Question: When we use nVidia GPU we can use UVA (unified virtual addressing) as on the picture. But we can use GPU+UVA from different CPU-processes with different contexts.
Will be UVA use the same Page-Table (virtual address <-> physical address) for UVA in all CPU-processes(contexts), look like as it done for kernel-space addressing, or for each of CPU-process will be created own Page-Table in their address space of this process (i.e. CPU-process can not write to memory(UVA) in GPU-RAM allocated by other CPU-process)?

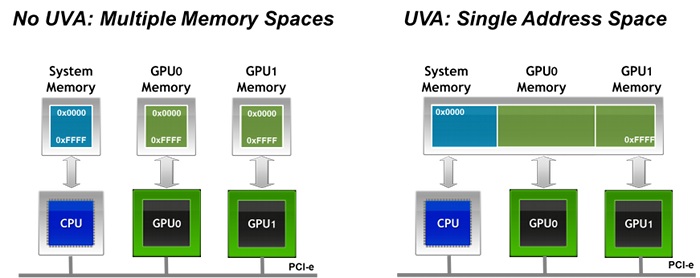
Answer: Different CPU processes have <URL> pointer created in one CPU process cannot be reliably used in another process. UVA has no control over harmonizing separate CPU process virtual mappings.